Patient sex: M
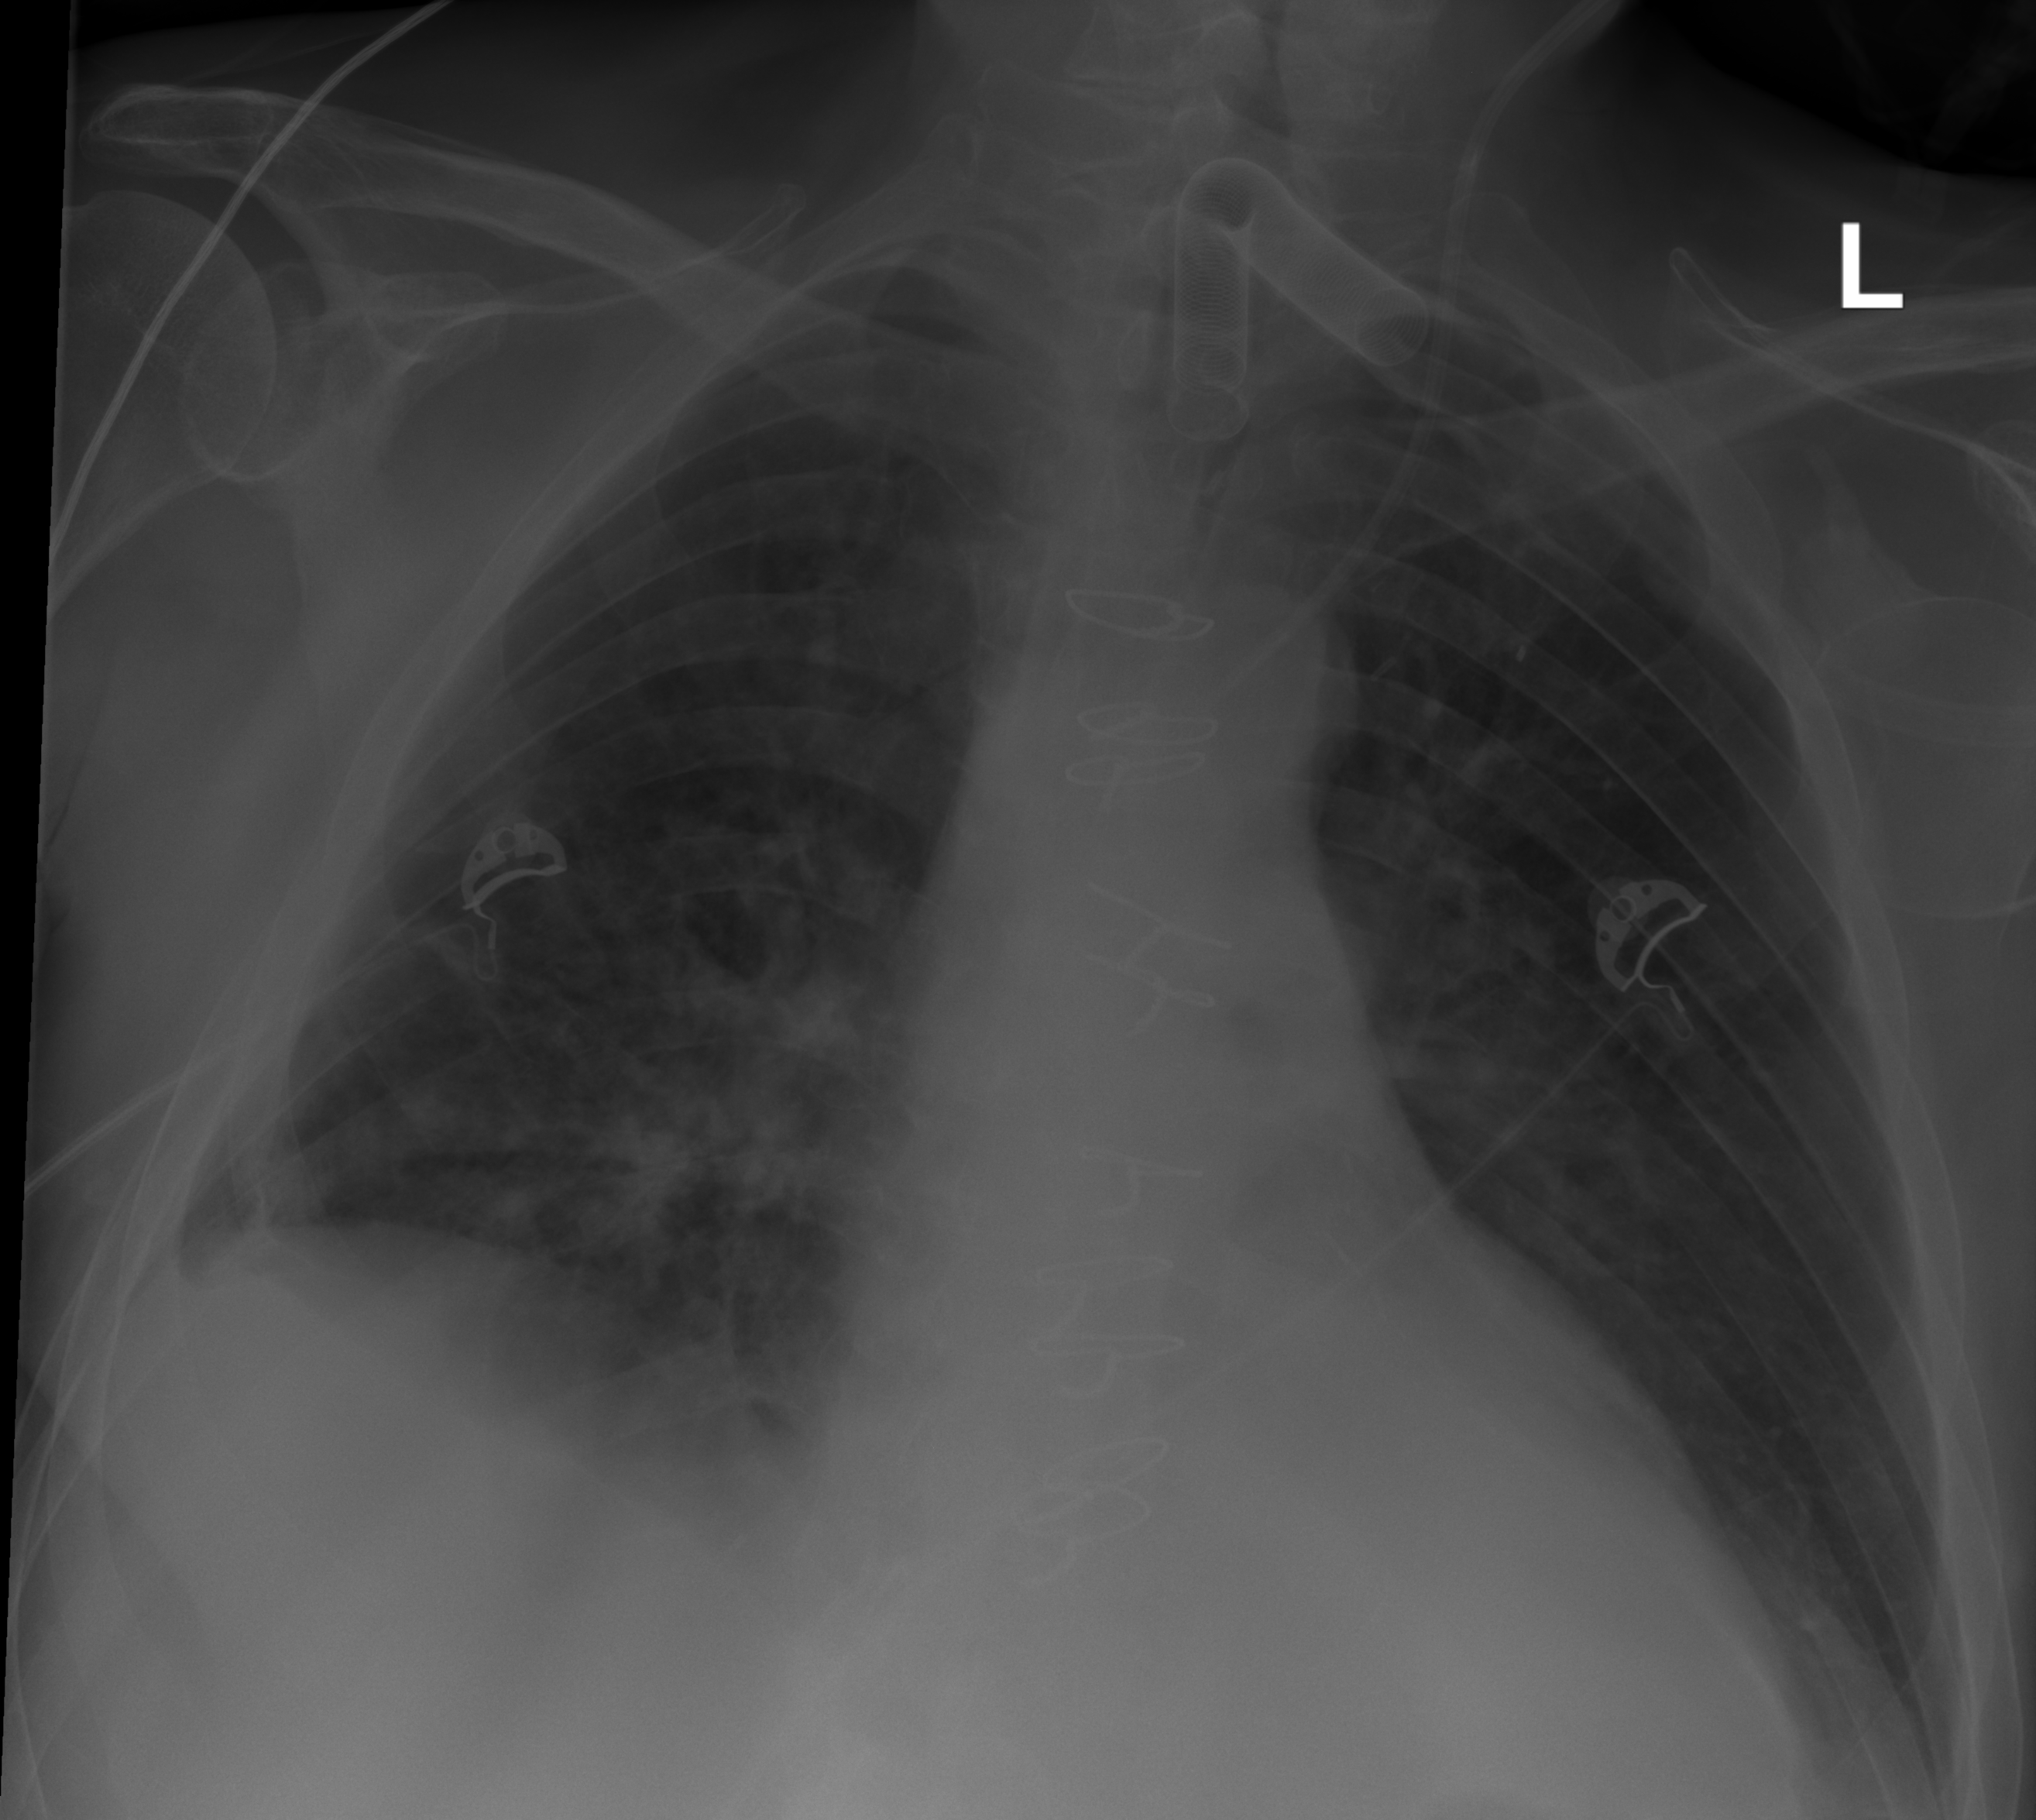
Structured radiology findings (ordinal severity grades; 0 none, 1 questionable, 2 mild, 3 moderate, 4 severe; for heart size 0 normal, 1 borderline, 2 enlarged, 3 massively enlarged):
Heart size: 2
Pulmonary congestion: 0
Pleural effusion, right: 2
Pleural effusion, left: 0
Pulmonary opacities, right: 2
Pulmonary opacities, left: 0
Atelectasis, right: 2
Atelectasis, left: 0